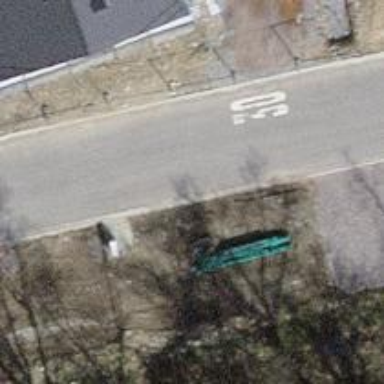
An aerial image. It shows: Bench for seating.